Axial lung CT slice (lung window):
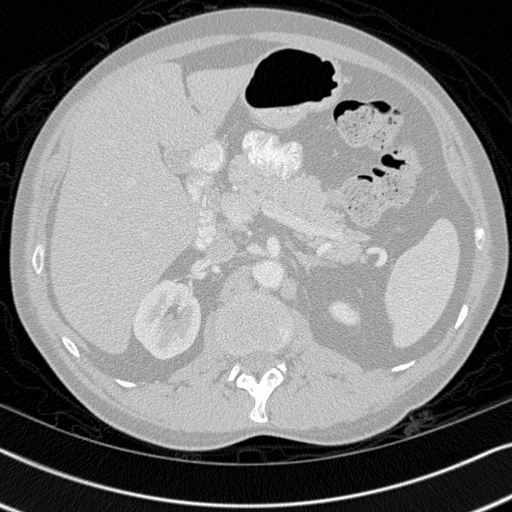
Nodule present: no